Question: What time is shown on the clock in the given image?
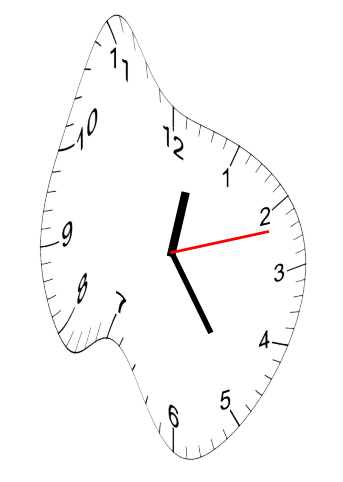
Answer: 12:24:12